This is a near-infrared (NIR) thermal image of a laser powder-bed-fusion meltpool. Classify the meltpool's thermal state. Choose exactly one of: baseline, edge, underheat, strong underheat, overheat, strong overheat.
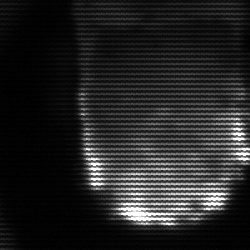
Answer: baseline